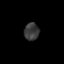
Tissue: prostate
Cell type: T cells
Senescence score: 0.3487
Nuclear area (px): 249
Mean DAPI intensity: 58.398